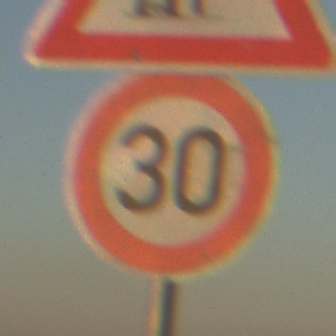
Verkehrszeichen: Geschwindigkeit30
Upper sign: UnzureichendesLichtraumprofil
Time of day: SunriseSunset
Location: Outdoor (Nature)
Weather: Clear
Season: NotSpecified
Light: Natural